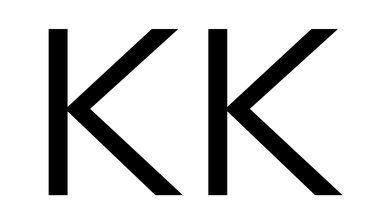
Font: InstrumentSans_Regular